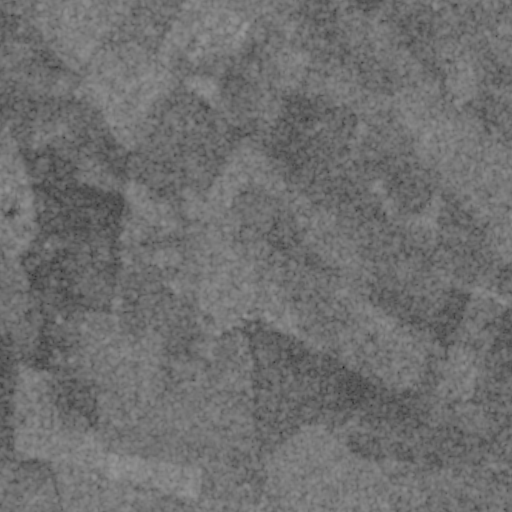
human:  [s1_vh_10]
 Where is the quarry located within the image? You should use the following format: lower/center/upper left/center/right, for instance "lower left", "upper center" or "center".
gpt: The quarry is located in the center left of the image.
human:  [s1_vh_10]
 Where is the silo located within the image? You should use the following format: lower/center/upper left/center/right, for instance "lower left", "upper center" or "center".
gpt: The silo is located in the center of the image.
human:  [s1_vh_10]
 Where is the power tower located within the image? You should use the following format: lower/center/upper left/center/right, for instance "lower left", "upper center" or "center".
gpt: There is no power tower in the image.

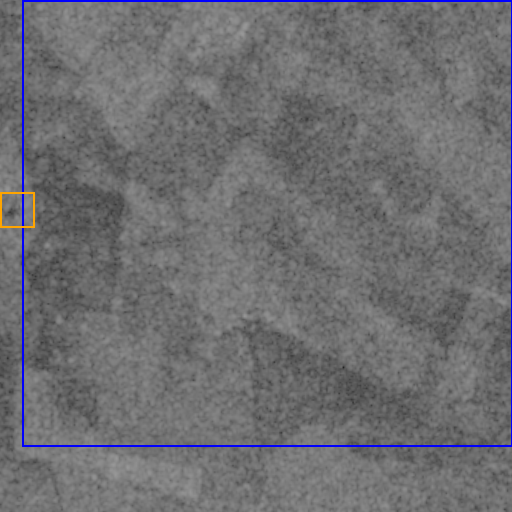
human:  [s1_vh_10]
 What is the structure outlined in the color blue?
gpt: The structure outlined in blue is a crop field.
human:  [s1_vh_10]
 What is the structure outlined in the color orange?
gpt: The structure outlined in orange is a quarry.
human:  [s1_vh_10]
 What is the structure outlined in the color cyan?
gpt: There is no cyan outline.